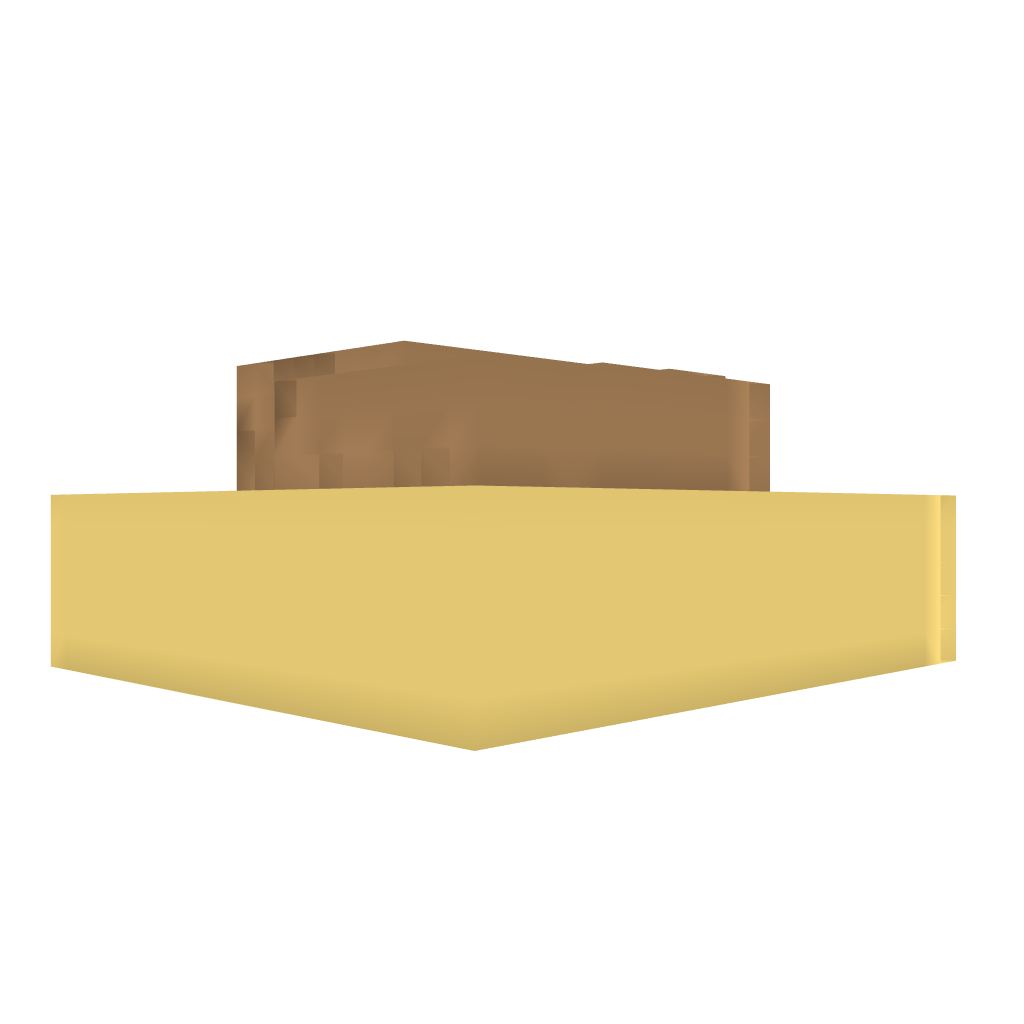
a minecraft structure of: Secret Room House bad low quality